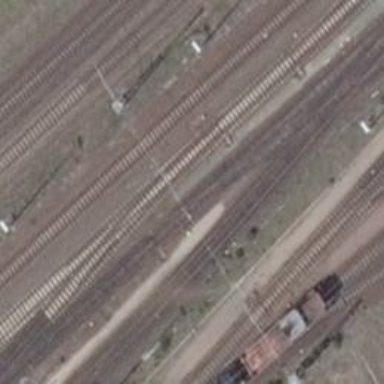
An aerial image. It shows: Railway switch.